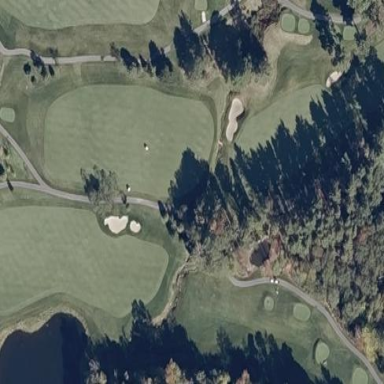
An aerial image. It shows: Golf rough area.